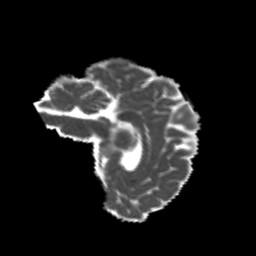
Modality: MD
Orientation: sagittal
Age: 22
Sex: female
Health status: healthy
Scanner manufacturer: philips
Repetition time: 7.393 s
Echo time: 0.08599 s